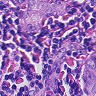
Metastatic tissue present: yes